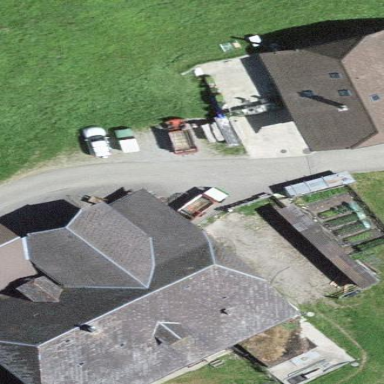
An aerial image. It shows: Farmyard area.